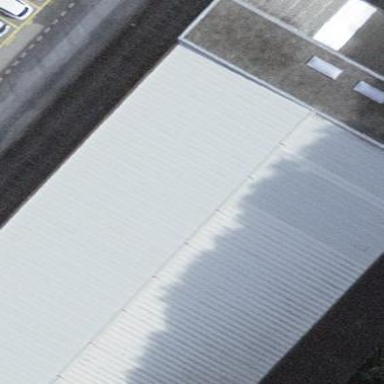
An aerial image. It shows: Industrial building.